Question: As i have multiple drop-downs in my form, I would like to retrieve the HTML id from one of the selected drop-downs. I have the following code for my drop-downs on change:
'''
$("select[name$='product_type']").change(function(){}
'''
when using 'console.log($(this).select());'
i can see the selected drop-down id in the console;

What is the syntax for retrieving this id into a var?
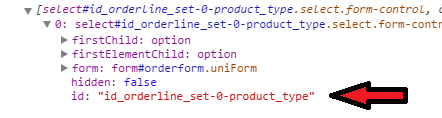
Answer: Just use '$(this).attr("id")' to get the id.
You can also use 'this.id' (as already mentioned in the comments). I just found a <URL>' vs. 'this.id' with the result of 'this.id' being faster, which is expected as it's pure javascript instead of a javascript library like jQuery.